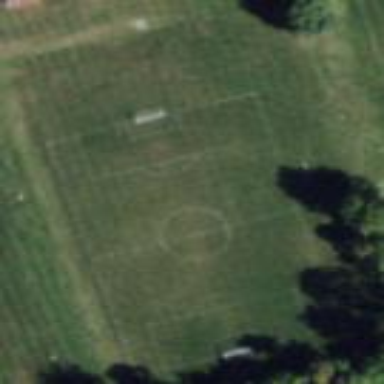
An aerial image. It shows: Soccer pitch for outdoor sports and leisure activities.